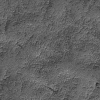
Atmospheric dust classification: not_dusty